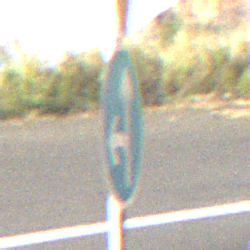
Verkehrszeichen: VorgeschriebeneFahrtrichtungGeradeausOderLinks
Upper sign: VorfahrtGewaehren
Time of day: MorningAfternoon
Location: Outdoor (RoadRail)
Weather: PartlyCloudy
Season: NotSpecified
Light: Natural